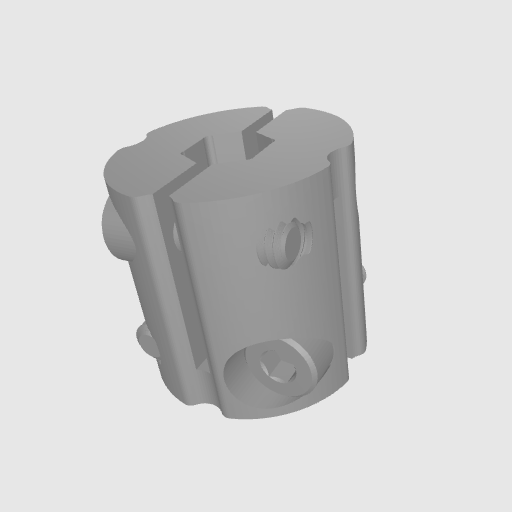
Part: HyperCoupler8ID8RID